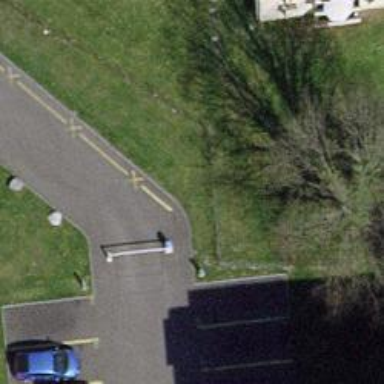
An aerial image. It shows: Lift gate barrier.